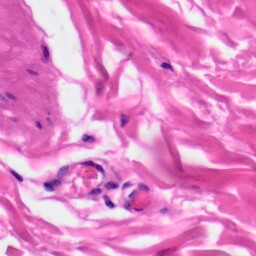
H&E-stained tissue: Skin